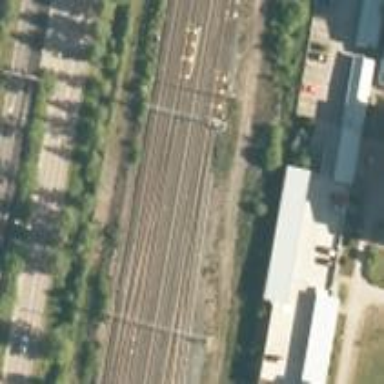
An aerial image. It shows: Continuous rail railway with electrified contact line.